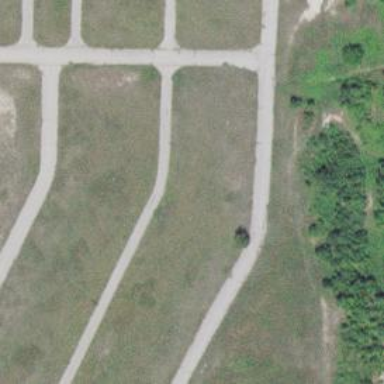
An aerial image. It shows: Alley classified as service road.